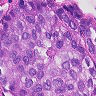
Metastatic tissue present: yes